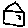
Label: house